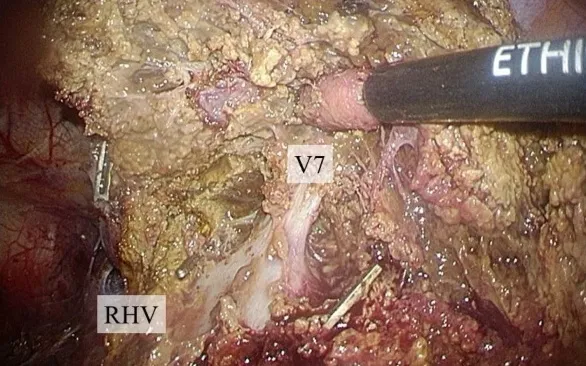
Intraoperative findings. (B) The right hepatic vein was exposed to identify the venous branch of segment 7 (V7).
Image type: medical_photograph (other_medical_photograph)